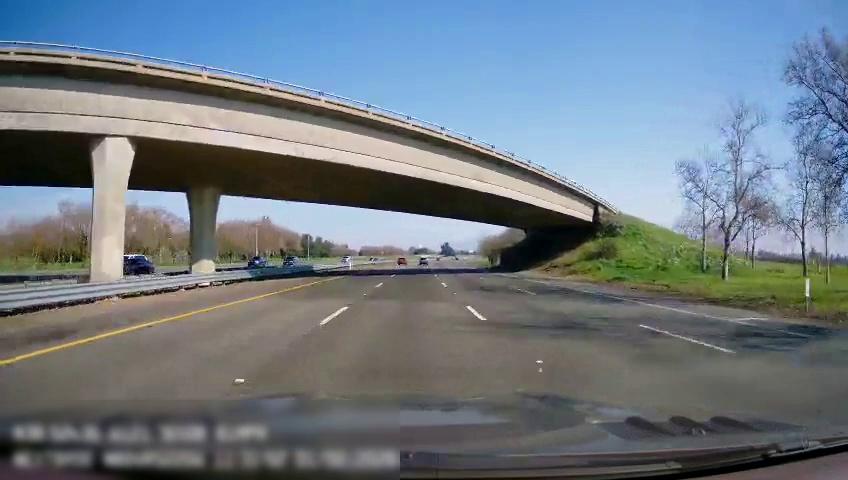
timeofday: Day
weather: Sunny
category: Drivable Space
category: Drivable Space
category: Vehicles | SUV
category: Vehicles | SUV
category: Vehicles | Car
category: Vehicles | Car
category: Vehicles | Car
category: Lanes | Current Lane
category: Lanes | Current Lane
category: Lanes | Alternate Lane
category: Lanes | Alternate Lane
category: Lanes | Alternate Lane